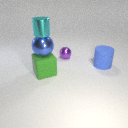
small cyan metal cylinder above large green rubber cube